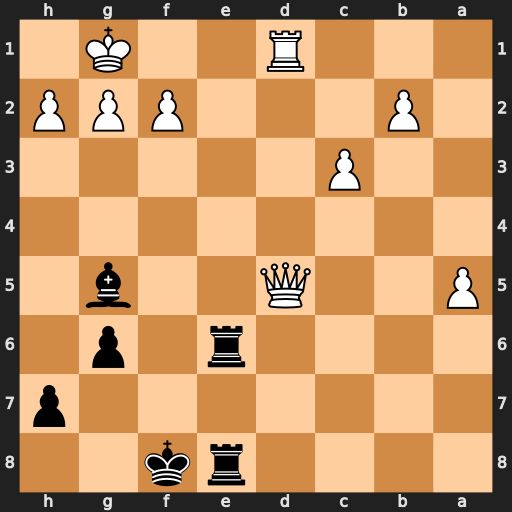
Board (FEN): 4rk2/7p/4r1p1/P2Q2b1/8/2P5/1P3PPP/3R2K1
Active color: b
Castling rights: -
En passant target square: -
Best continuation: Re1+ Rxe1 Rxe1#